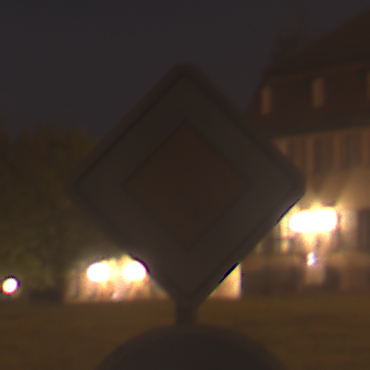
Verkehrszeichen: Vorfahrtsstrasse
Zusatzzeichen unten: VorgeschriebeneFahrtrichtungLinks
Umgebung: Outdoor, Suburban
Tageszeit: Night
Wetter: PartlyCloudy
Licht: Artificial
Jahreszeit: NotSpecified
Kontrast: HighContrast